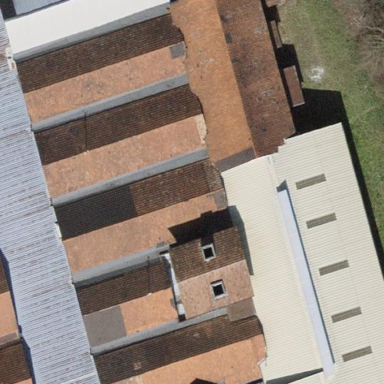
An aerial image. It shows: Industrial building.